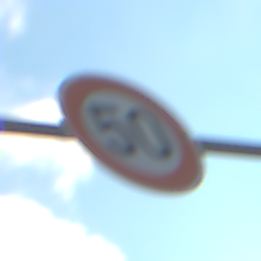
Verkehrszeichen: Geschwindigkeit50
Umgebung: Outdoor, RoadRail
Tageszeit: SunriseSunset
Wetter: PartlyCloudy
Licht: Natural
Jahreszeit: NotSpecified
Kontrast: LowContrast